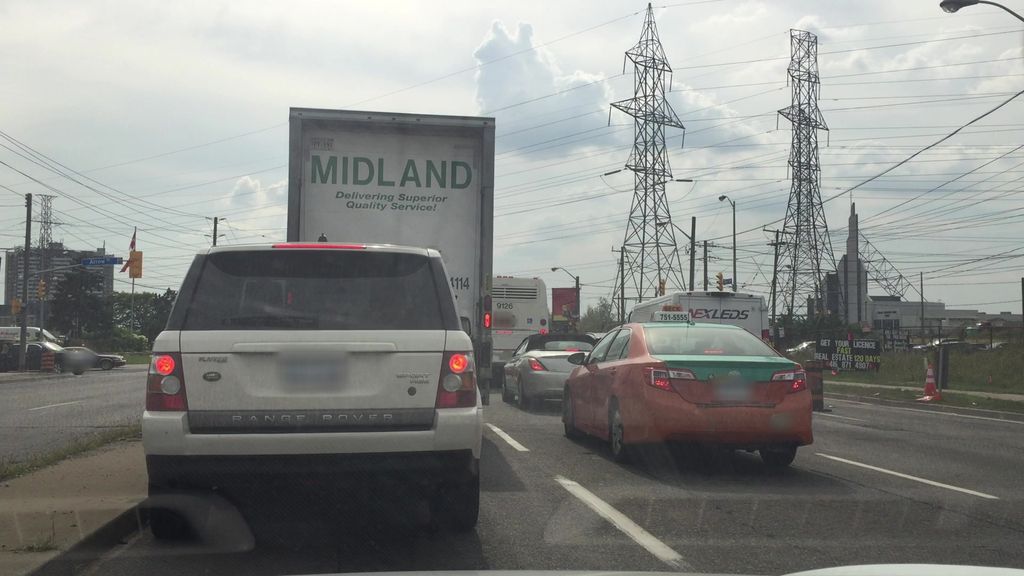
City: toronto